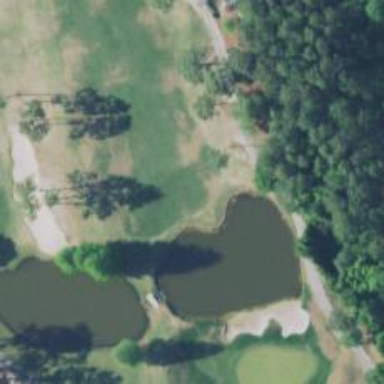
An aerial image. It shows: View of golf hole.